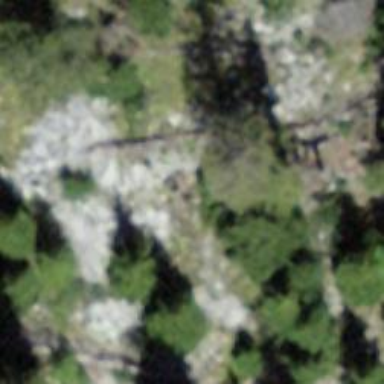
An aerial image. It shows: Cliff in nature.